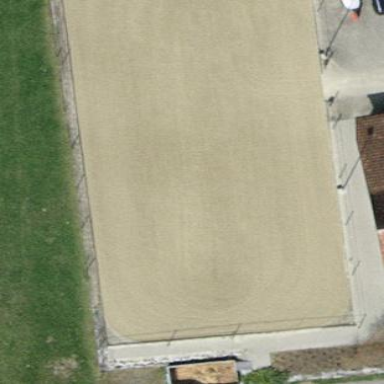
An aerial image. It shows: Equestrian pitch with sandy surface for leisure land.